Question: I created a pull request and was browsing through, the differences are shown with light red/green line-brackgrounds, but some text is bolded with a red text background...
Update: Image changed to show file with some highlighted comments and some not.

What does this mean?
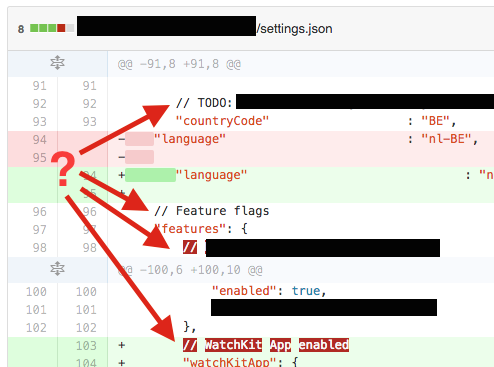
Answer: The red background-color is definitely being caused by the error-highlighting feature of GitHub's text editor/viewer. You can find the same behaviour occurring to an intended block comment in <URL> on GitHub:

As for your comment about some illegal characters not being highlighted: I also found that certain JSON errors aren't caught by GitHub's syntax processor. See <URL> as an example:

In this case, the text outside of the outermost object isn't being highlighted. Whatever reason there is for this may be the same reason that errors aren't being highlighted for you.
You can test it out for yourself by copy-pasting your code into a <URL>. Note that the ACE Editor has its own highlighting feature that can highlight code as you type, but its processing rules seem to be a bit different from that of GitHub's code viewer.